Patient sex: M
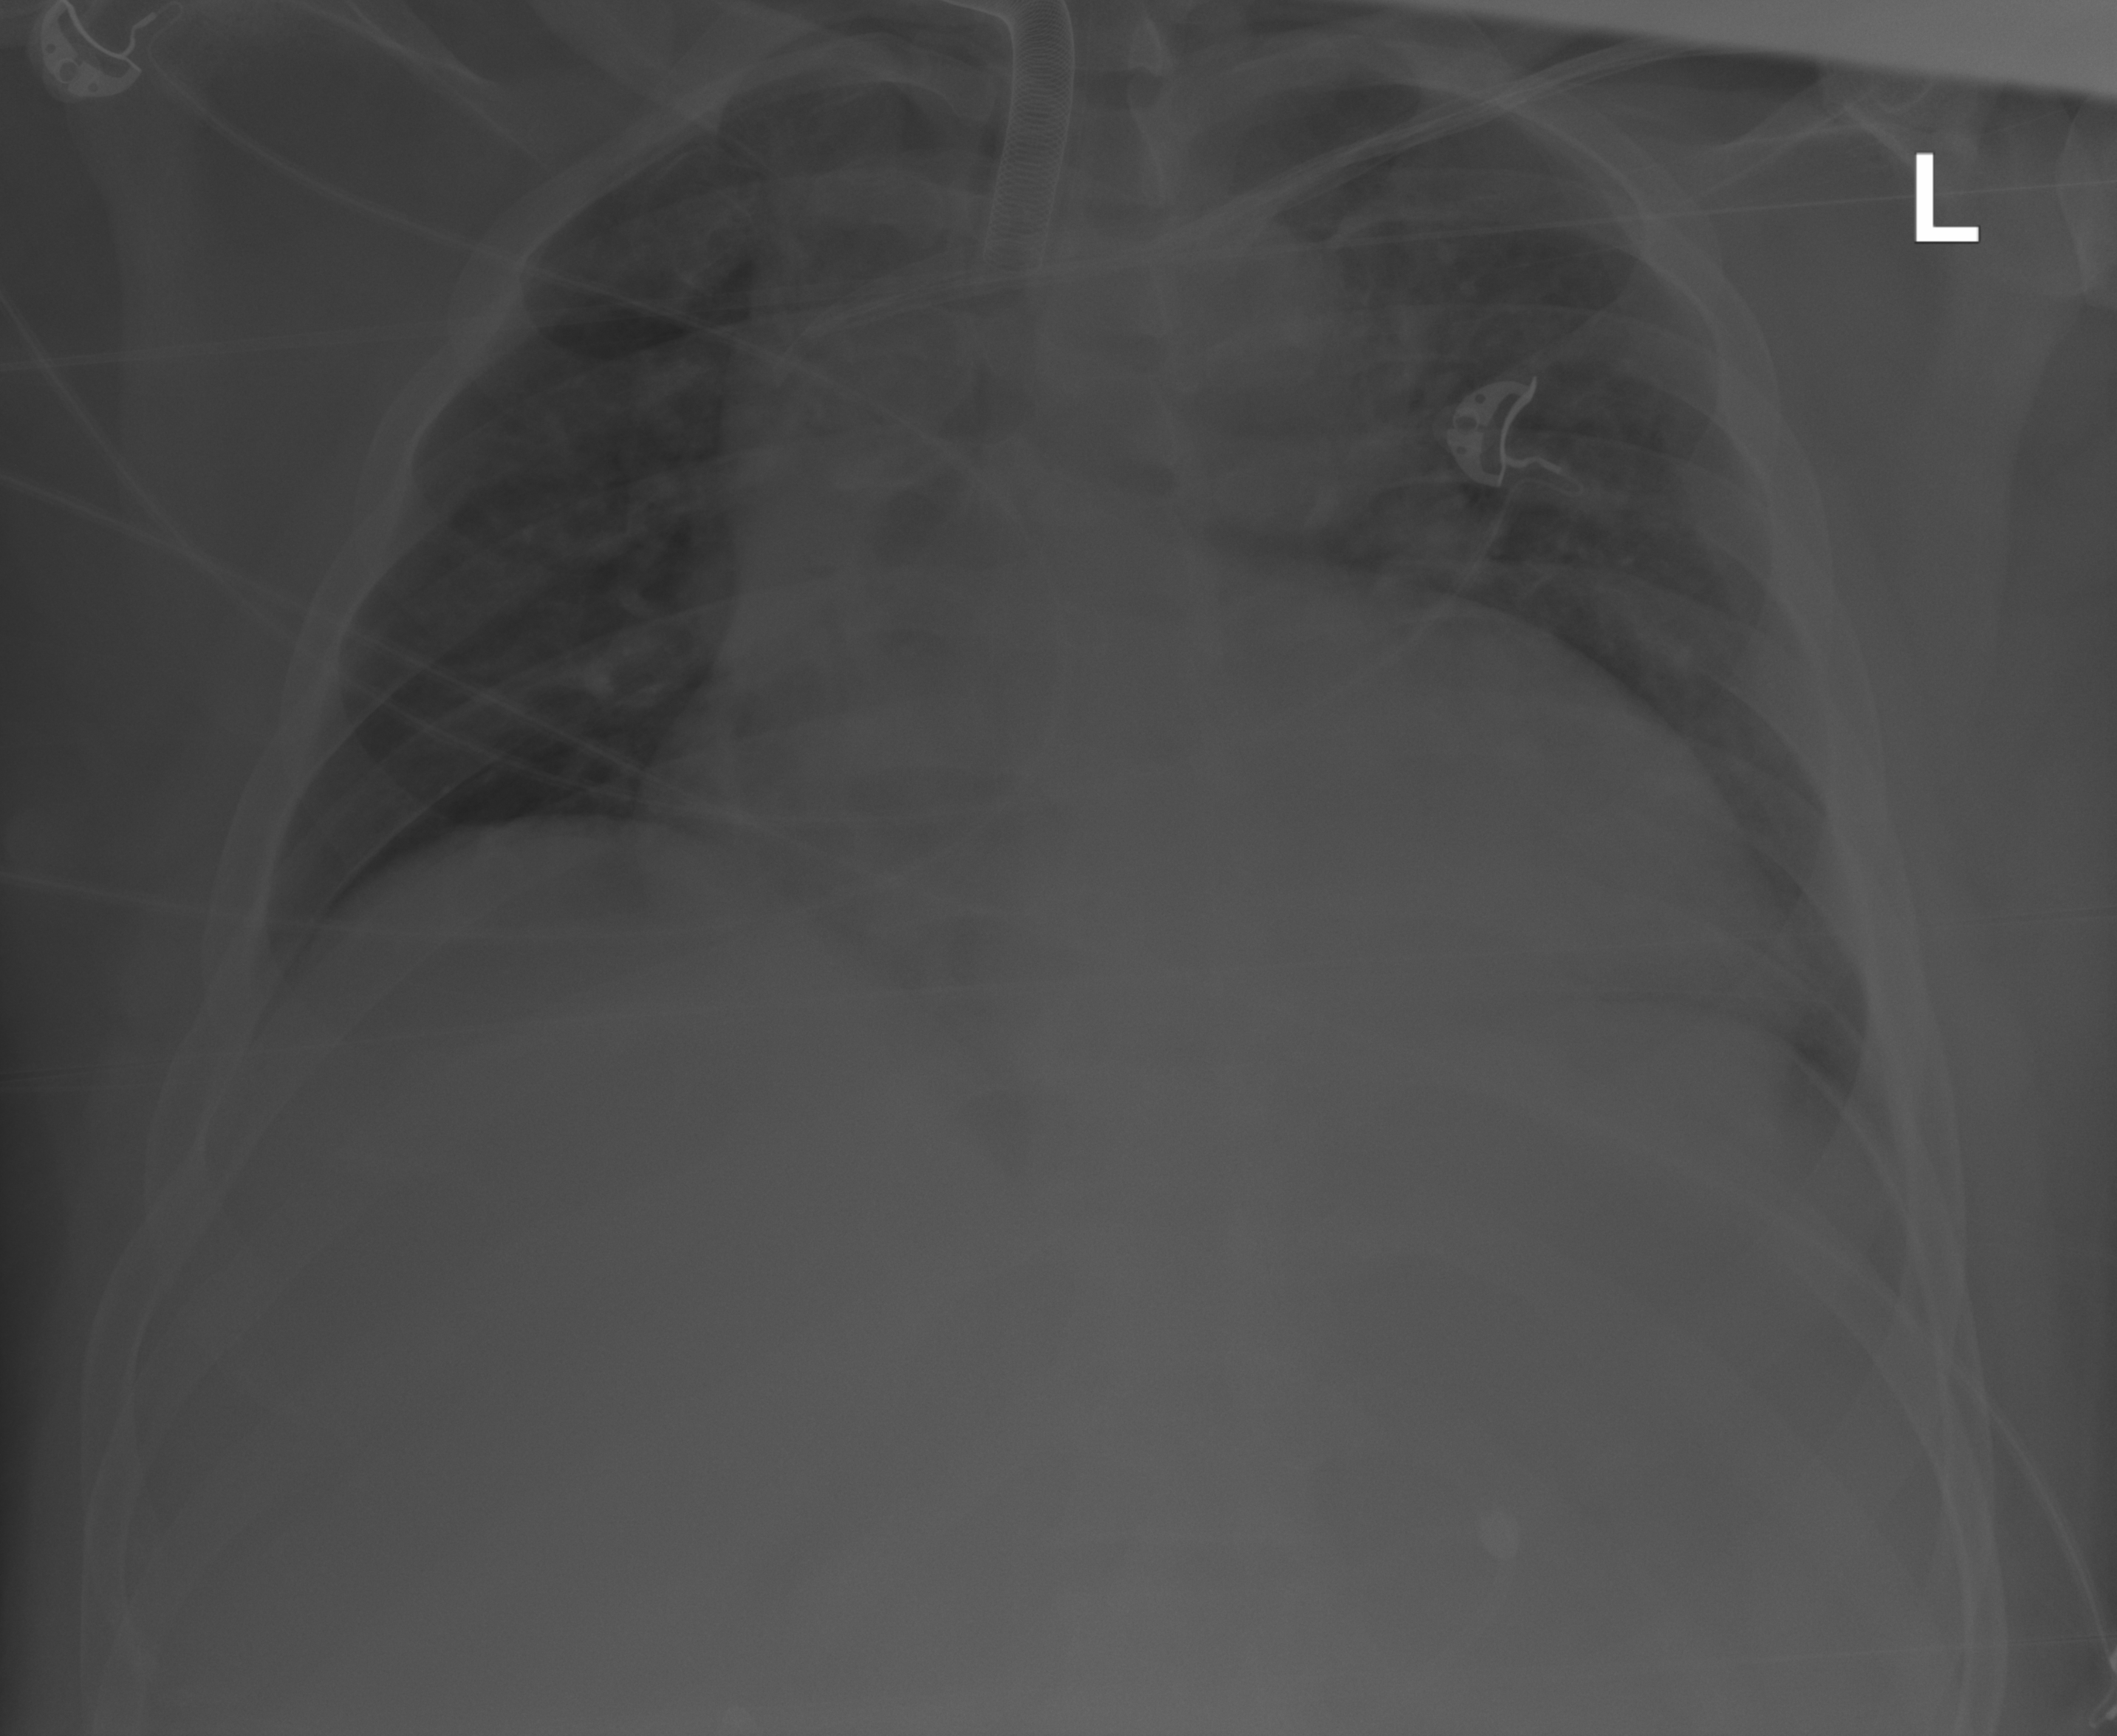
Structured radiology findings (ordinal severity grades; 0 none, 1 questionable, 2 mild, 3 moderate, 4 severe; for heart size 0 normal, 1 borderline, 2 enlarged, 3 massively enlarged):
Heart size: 2
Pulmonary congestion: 2
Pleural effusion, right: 0
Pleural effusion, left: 0
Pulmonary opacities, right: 2
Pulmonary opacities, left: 0
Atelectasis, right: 0
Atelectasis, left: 0